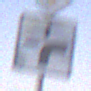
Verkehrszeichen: VerlaufVorfahrtsstrasse3
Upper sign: Vorfahrtsstrasse
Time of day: Dusk
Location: Outdoor (Nature)
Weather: Clear
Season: NotSpecified
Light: Natural